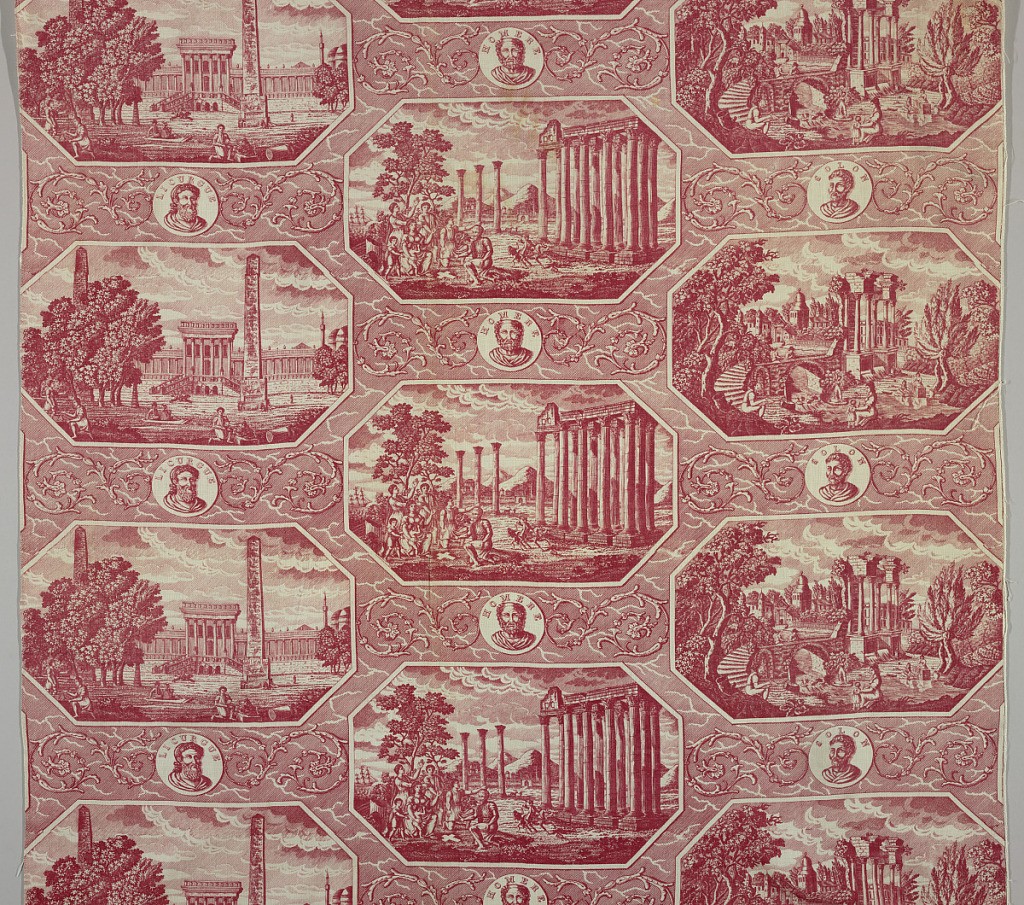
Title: Textile
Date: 1820–30
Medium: cotton Technique: printed by engraved roller on plain weave; mordant for red
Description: Length of printed fabric with pattern in red: offset arrangement of three scenes within horizontal rectangular octagons. Each scene a landscape with classical antique ruins. A small medallion above each octagon-one containing the bust of Licurges, one Homer, and the third Solon.